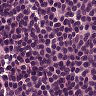
Metastatic tissue present: no